Question: I'm having a weird cross-browser flash problem. Please see the screenshot below. I have seen this behaviour before, but I cannot recall what the cause was. Can someone please tell me why this happens, and possible actions I can take to fix it?

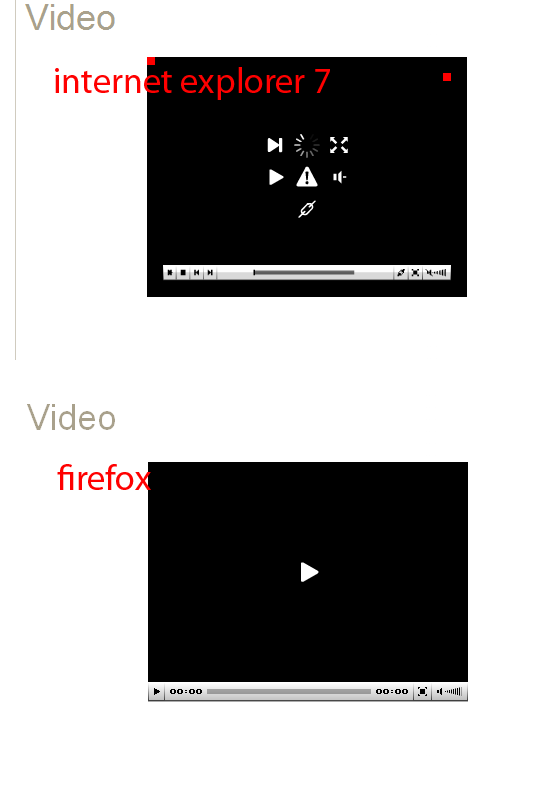
Answer: Definately need more info to give a full answer.
<begin complete guess>
It looks like the IE flash player version is not high enough to properly play the flash file. It looks like it is loading the first frame (which has all of the assets laid out on it to aid with pre-loading). Then, the Actionscript that is supposed to play the movie fails because of the improper flash player version. So, the file stays at frame 1.
</end complete guess>
Your player detection/inclusion script should catch situations like this and provide alternate content to users without a high enough version of the Flash player. Use <URL> for this. Be sure to set the SWFObject code to require the version of Flash that the file is published at.